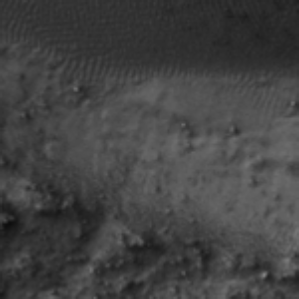
Label: frost